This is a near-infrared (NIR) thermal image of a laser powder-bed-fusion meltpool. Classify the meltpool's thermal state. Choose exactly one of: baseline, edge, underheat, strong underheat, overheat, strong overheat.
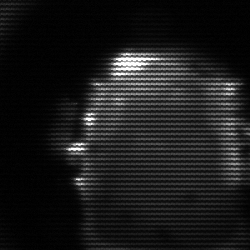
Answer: baseline